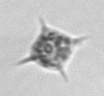
Label: Dictyocha